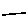
Label: line